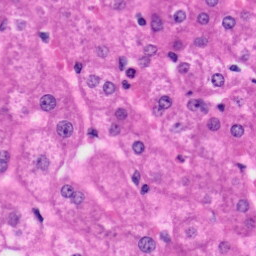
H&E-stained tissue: Liver